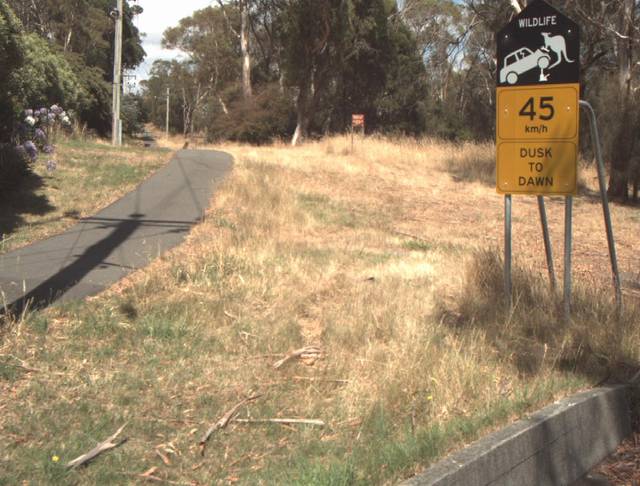
Region: Australia
Coordinates: -41.45, 147.122